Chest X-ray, PA view. Patient: 17 years old, sex F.
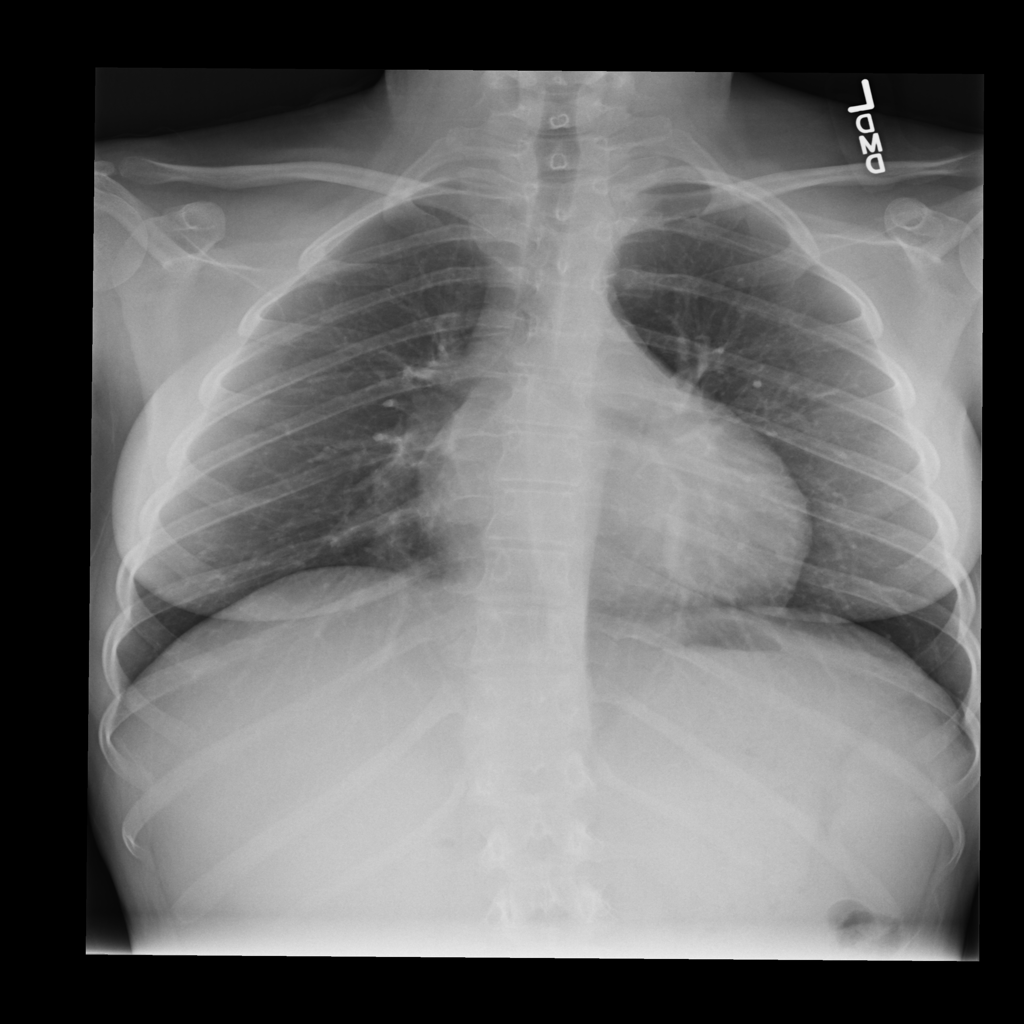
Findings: No Finding